Question: I have a server-side method used to return the data to the user. The data is stored in a SQL Server database and is mapped using EF 6. Once extracted from the database using an id value, the object is subsequently serialized using the Json.NET framework. The object is used "as is", without filtering out the references to other tables. Because of that, I've had to use the "PreserveReferencesHandling" option.
On the client-side, AJAX is used to call the method. I'm having trouble extracting the data from the object (client-side) which does get serialized and is delivered to the browser as expected.
Server-side method:
'''
[WebMethod]
public static string ContactData(long id)
{
IService<Contact> contactService = new ContactService();
Contact contactEdit = contactService.GetById(id);
string str = JsonConvert.SerializeObject(contactEdit, new JsonSerializerSettings
{
PreserveReferencesHandling = PreserveReferencesHandling.Objects
});
return str;
}
'''
Client-side function (the important part):
'''
$.ajax({
type: "POST",
url: "Contacts.aspx/ContactData",
data: JSON.stringify({ id: contactId }), // id by which I am receiving the object
contentType: "application/json; charset=utf-8",
dataType: "json",
success: function (contact) {
$("#tbFirstName").val(contact.d[0].Contact.first_name); // I've tried various combinations to no avail
},
});
'''
This is how the JSON object (testing purposes data) looks like in Visual Studio's JSON Visualizer:

And this is what the browser (FF 32, it that matters) receives:
<URL>
I will post more info if needed.
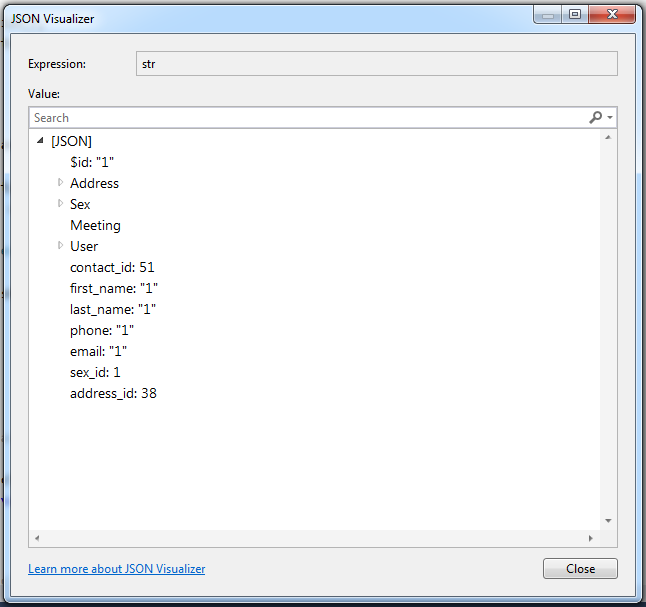
Answer: First parse the json before you process it. and loop through it using jquery each function.
'''
$.ajax({
type: "POST",
url: "Contacts.aspx/ContactData",
data: JSON.stringify({ id: contactId }), // id by which I am receiving the object
contentType: "application/json; charset=utf-8",
dataType: "json",
success: function (contact)
{
var contact=jQuery.parseJSON(contact);
$.each(contact, function(i, item) {
alert(i + " ==> "+ item.first_name);
});
}
});
'''